Interaction volume radius: 5 \u00c5
Interaction volume height: 20 \u00c5
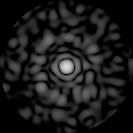
Disorder parameter: 0.8129